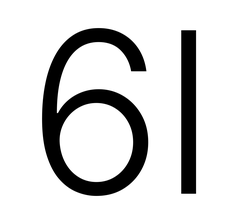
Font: Inter_Light